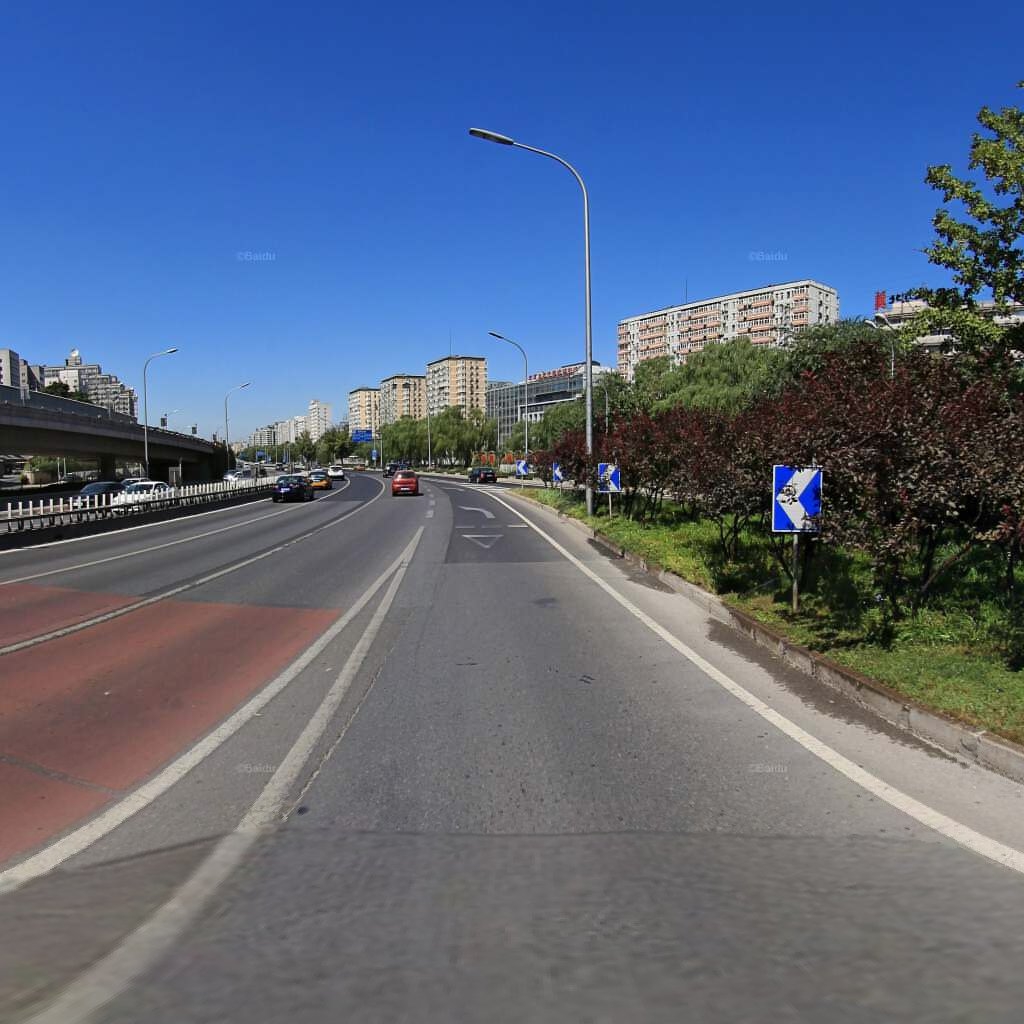
Region: Dongcheng
Road damage annotations: longitudinal crack